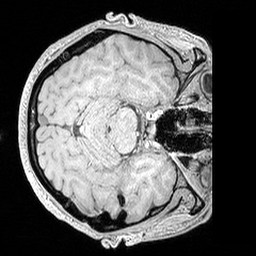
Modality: MP2RAGE
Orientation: axial
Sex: male
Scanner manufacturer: siemens
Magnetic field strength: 3 T
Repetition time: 5 s
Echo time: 0.00292 s